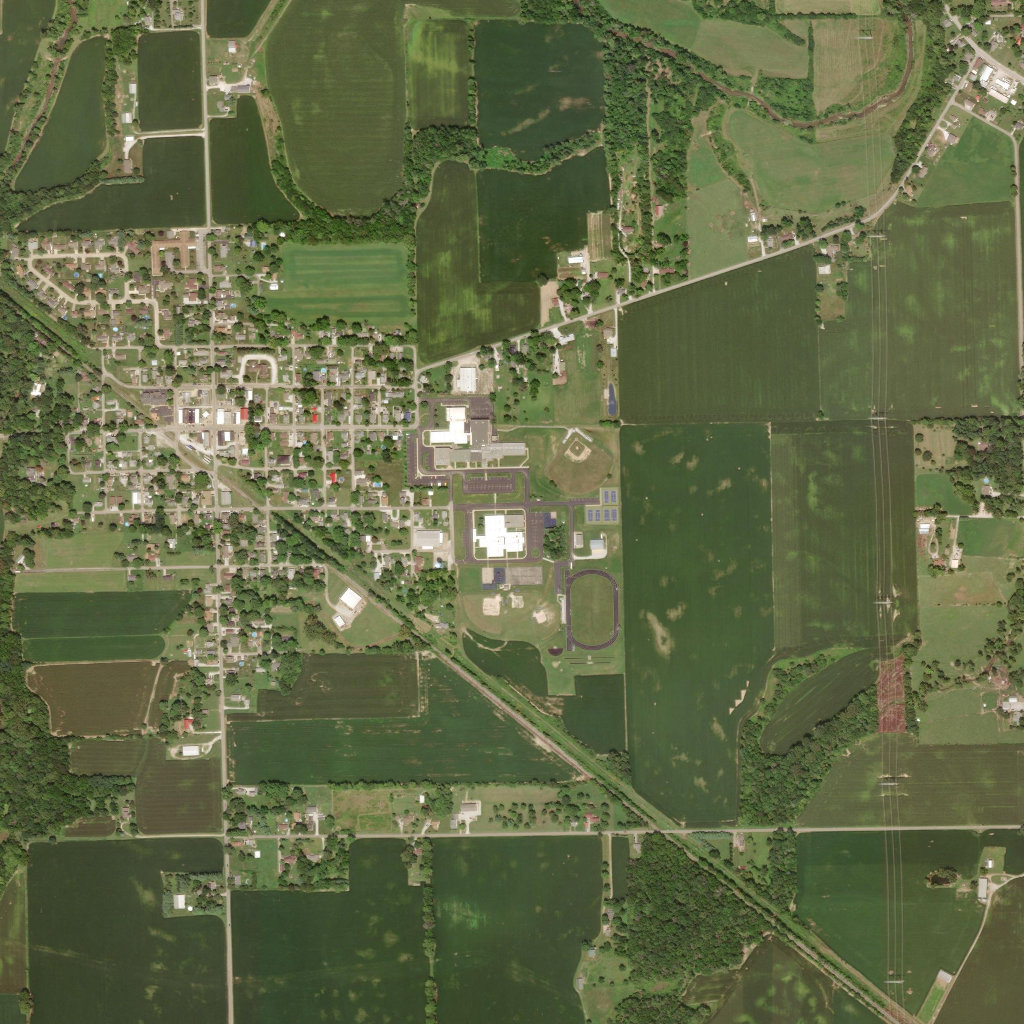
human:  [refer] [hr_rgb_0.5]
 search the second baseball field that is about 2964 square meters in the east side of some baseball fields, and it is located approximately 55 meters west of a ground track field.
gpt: <box>[[49, 57, 52, 60, 0]]</box>